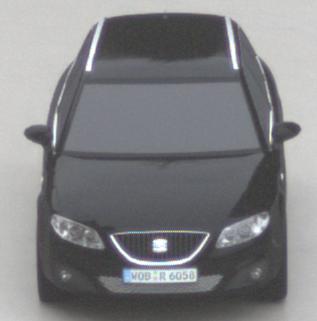
Make: SEAT
Model: Exeo ST 1.6
Detailed model: Exeo (3R) ST
Model produced from: 2010/05
Model produced until: 2010/08
Doors: 5
Color: black
Road condition: wet road
Daytime: midday
Contrast: low contrast